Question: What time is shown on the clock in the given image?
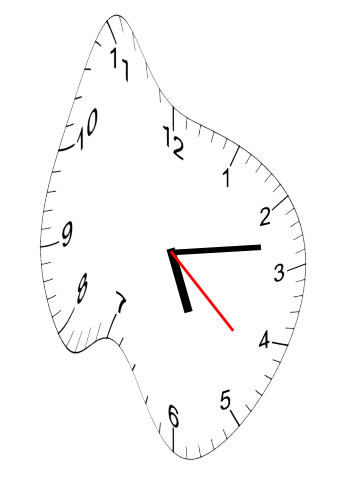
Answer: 05:13:22